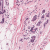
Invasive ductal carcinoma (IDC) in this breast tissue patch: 0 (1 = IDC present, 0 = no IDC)